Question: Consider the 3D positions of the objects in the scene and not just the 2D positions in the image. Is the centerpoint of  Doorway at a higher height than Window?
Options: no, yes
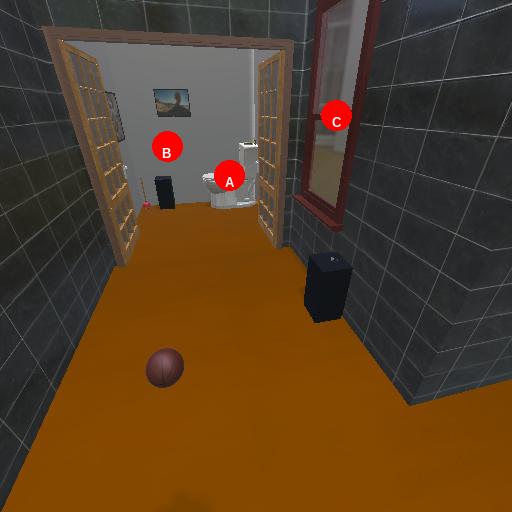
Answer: no